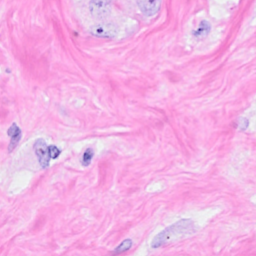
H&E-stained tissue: Breast